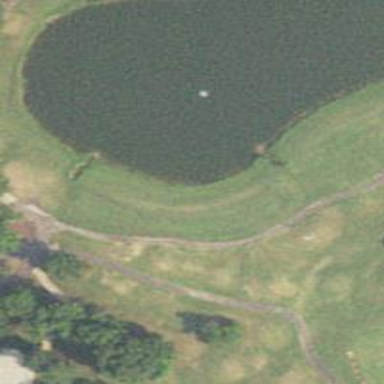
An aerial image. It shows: Golf cartpath that is also road path.